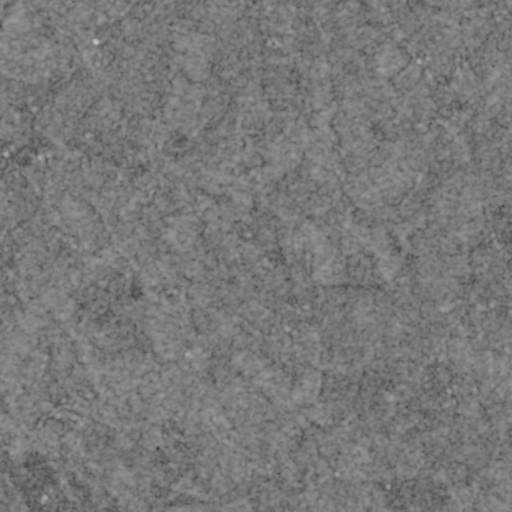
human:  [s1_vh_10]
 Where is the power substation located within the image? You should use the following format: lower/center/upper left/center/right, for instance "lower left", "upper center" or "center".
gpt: The power substation is located in the lower right of the image.
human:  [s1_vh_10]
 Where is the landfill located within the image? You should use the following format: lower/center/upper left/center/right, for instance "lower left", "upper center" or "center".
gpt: There is no landfill in the image.

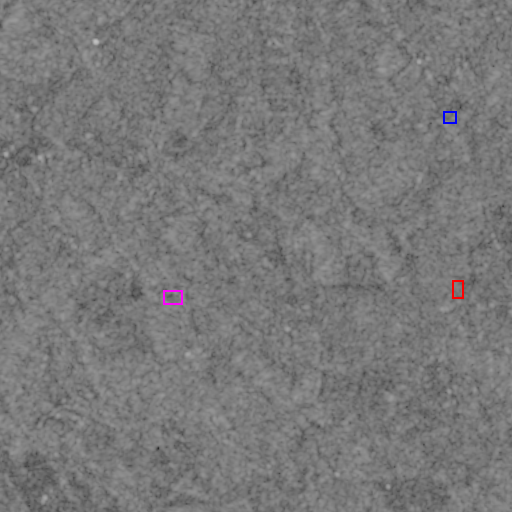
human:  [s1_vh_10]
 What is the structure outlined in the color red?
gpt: The structure outlined in red is a park.
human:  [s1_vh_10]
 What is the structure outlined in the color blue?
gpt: The structure outlined in blue is a parking lot.
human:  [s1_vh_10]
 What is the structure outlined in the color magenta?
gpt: The structure outlined in magenta is a building.
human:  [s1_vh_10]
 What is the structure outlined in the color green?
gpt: There is no green outline.